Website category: university
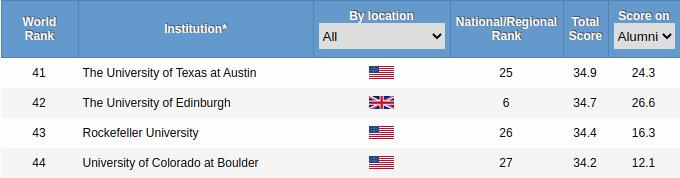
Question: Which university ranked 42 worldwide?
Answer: The University of Edinburgh

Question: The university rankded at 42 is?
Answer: The University of Edinburgh

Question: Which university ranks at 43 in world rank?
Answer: Rockefeller University

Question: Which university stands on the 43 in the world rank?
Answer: Rockefeller University

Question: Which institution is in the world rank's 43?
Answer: Rockefeller University

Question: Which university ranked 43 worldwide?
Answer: Rockefeller University

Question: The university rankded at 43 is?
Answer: Rockefeller University

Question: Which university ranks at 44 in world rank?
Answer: University of Colorado at Boulder

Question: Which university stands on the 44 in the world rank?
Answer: University of Colorado at Boulder

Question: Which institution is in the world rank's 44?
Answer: University of Colorado at Boulder

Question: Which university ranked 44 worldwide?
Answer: University of Colorado at Boulder

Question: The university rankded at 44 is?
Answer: University of Colorado at Boulder

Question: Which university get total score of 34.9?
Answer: The University of Texas at Austin

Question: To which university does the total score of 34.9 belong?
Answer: The University of Texas at Austin

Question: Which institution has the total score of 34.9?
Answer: The University of Texas at Austin

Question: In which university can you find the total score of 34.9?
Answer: The University of Texas at Austin

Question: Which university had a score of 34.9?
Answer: The University of Texas at Austin

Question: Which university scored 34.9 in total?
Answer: The University of Texas at Austin

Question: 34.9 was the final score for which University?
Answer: The University of Texas at Austin

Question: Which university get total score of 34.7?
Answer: The University of Edinburgh

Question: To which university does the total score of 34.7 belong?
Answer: The University of Edinburgh

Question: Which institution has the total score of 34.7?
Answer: The University of Edinburgh

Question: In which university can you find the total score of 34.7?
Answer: The University of Edinburgh

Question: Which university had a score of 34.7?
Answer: The University of Edinburgh

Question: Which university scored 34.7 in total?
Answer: The University of Edinburgh

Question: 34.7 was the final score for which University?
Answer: The University of Edinburgh

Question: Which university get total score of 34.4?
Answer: Rockefeller University

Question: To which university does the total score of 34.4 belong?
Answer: Rockefeller University

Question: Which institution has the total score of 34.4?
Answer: Rockefeller University

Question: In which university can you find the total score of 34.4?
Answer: Rockefeller University

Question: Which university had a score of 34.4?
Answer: Rockefeller University

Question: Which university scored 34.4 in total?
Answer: Rockefeller University

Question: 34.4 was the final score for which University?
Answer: Rockefeller University

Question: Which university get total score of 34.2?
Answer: University of Colorado at Boulder

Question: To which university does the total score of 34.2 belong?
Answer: University of Colorado at Boulder

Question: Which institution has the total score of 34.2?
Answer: University of Colorado at Boulder

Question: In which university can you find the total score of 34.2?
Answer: University of Colorado at Boulder

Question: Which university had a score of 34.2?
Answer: University of Colorado at Boulder

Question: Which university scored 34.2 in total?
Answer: University of Colorado at Boulder

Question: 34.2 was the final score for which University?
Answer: University of Colorado at Boulder

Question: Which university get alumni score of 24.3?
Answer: The University of Texas at Austin

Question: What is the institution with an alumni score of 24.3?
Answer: The University of Texas at Austin

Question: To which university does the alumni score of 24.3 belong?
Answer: The University of Texas at Austin

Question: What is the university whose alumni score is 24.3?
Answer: The University of Texas at Austin

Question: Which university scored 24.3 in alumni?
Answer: The University of Texas at Austin

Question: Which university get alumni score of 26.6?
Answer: The University of Edinburgh

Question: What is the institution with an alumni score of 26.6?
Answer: The University of Edinburgh

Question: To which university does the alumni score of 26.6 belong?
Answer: The University of Edinburgh

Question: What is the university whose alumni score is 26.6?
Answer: The University of Edinburgh

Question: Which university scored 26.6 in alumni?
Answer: The University of Edinburgh

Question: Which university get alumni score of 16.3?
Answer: Rockefeller University

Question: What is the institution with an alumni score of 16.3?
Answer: Rockefeller University

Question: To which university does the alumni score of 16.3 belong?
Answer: Rockefeller University

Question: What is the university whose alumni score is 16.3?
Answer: Rockefeller University

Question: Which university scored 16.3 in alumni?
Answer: Rockefeller University

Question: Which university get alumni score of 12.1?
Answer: University of Colorado at Boulder

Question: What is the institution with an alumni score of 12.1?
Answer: University of Colorado at Boulder

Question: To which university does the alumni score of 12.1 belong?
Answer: University of Colorado at Boulder

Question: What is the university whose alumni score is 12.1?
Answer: University of Colorado at Boulder

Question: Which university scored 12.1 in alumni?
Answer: University of Colorado at Boulder